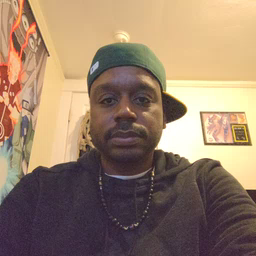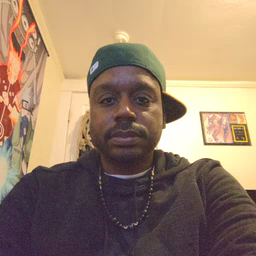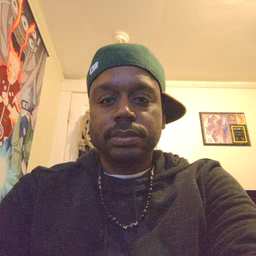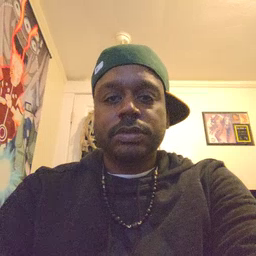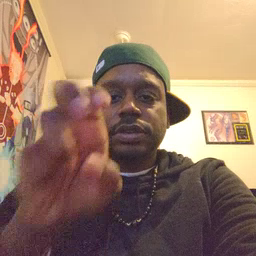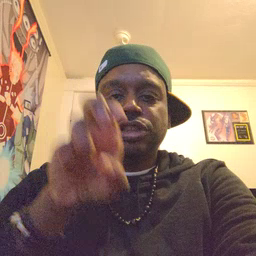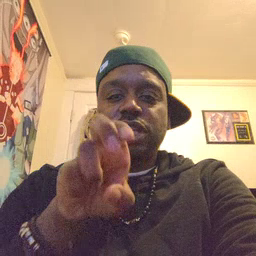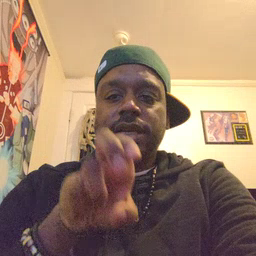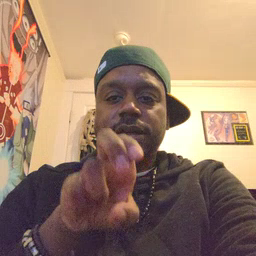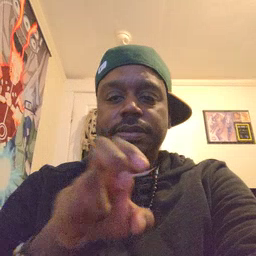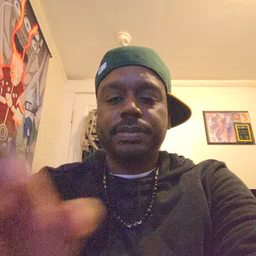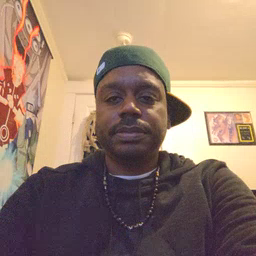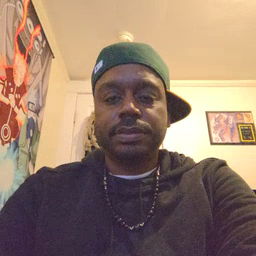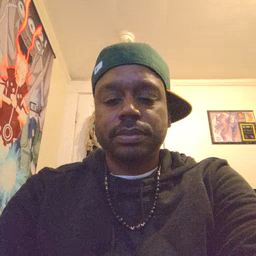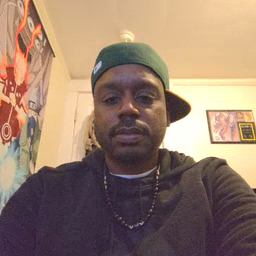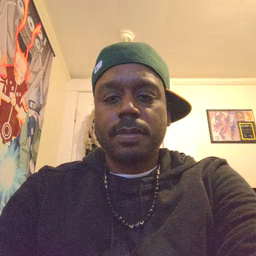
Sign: chair